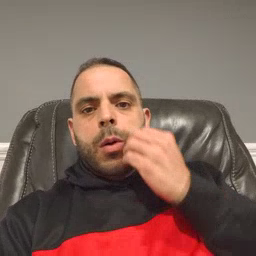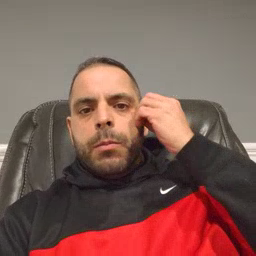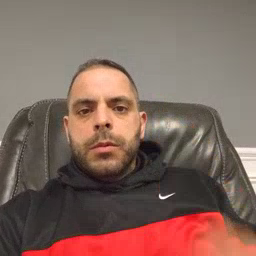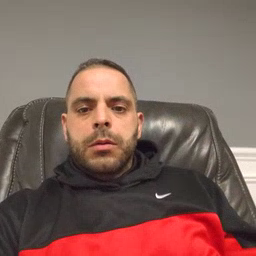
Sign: home